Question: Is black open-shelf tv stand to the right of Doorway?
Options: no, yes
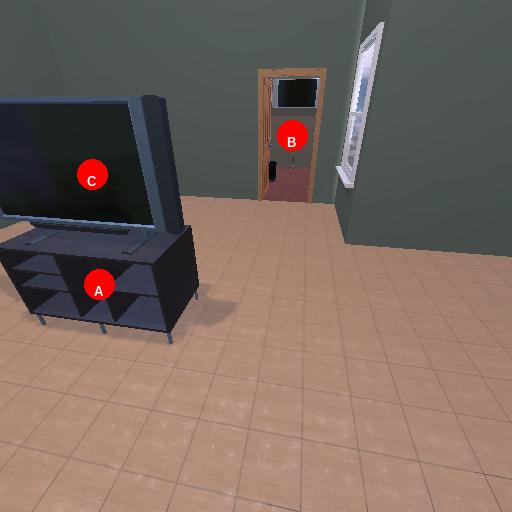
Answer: no